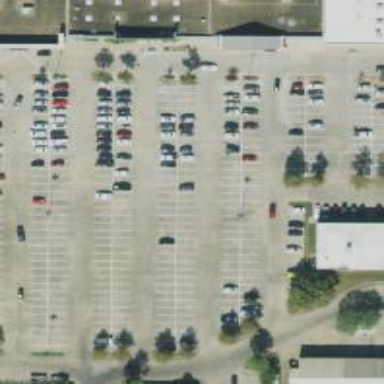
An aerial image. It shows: Parking space.